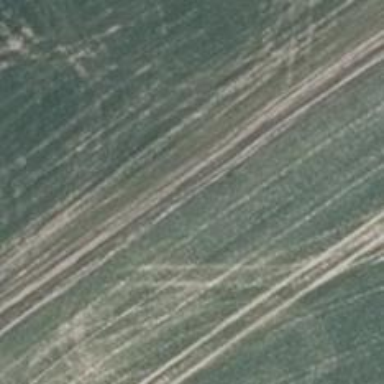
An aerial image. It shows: Grassy track.